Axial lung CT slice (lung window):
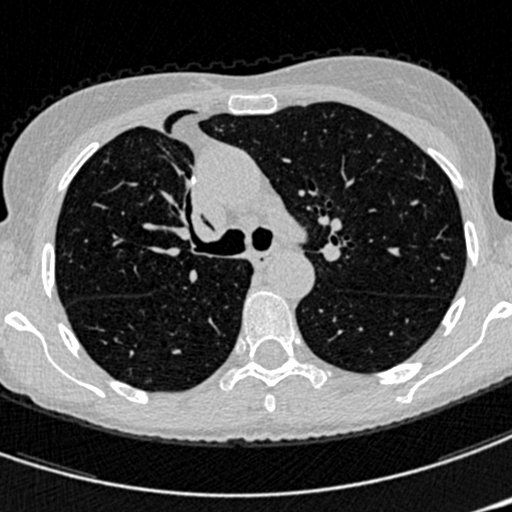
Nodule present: no